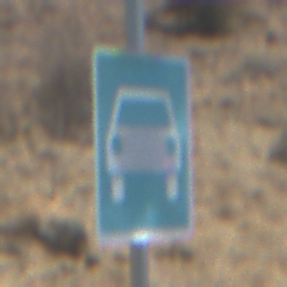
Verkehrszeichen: Kraftfahrstrasse
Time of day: Midday
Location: Outdoor (Nature)
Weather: Clear
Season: NotSpecified
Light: Natural